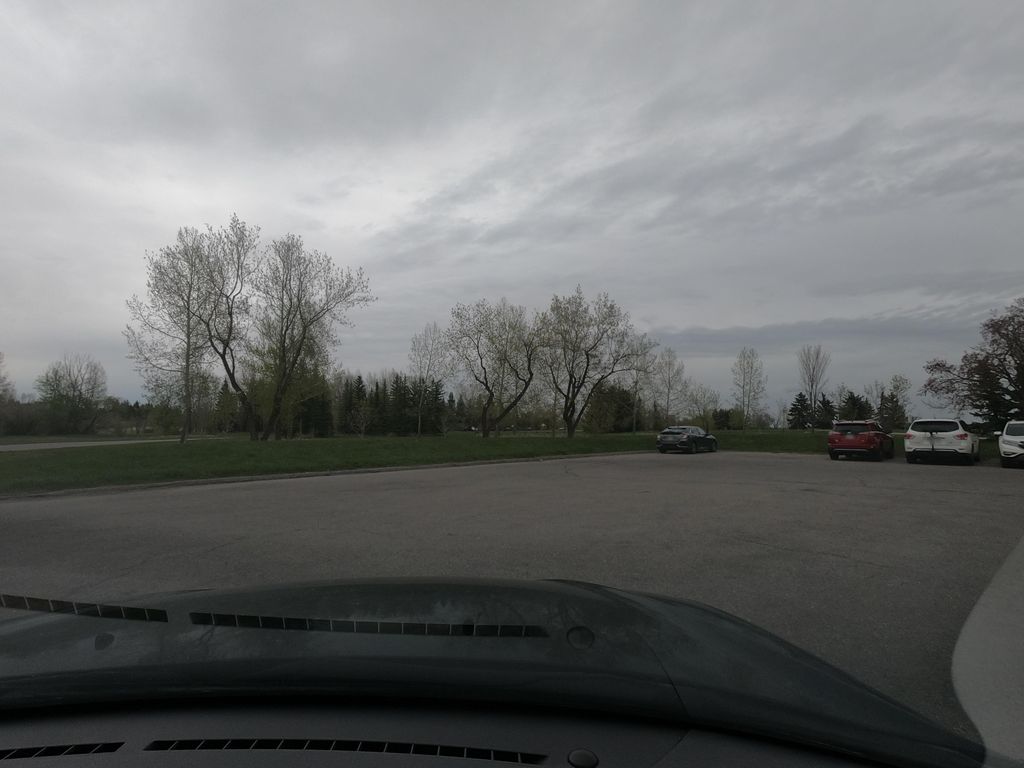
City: calgary